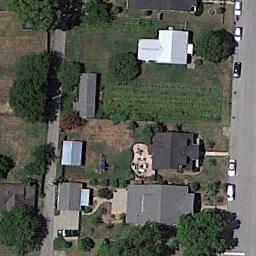
Label: residential